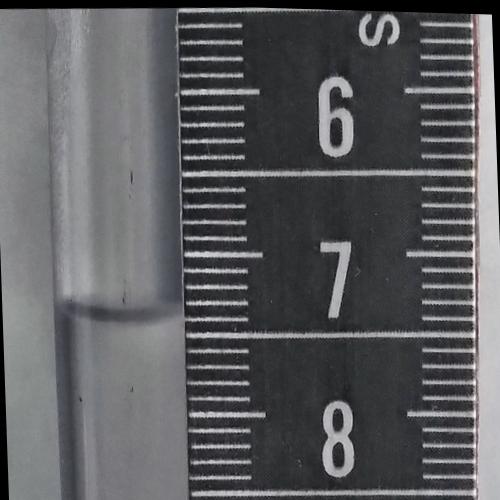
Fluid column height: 7.4 cm